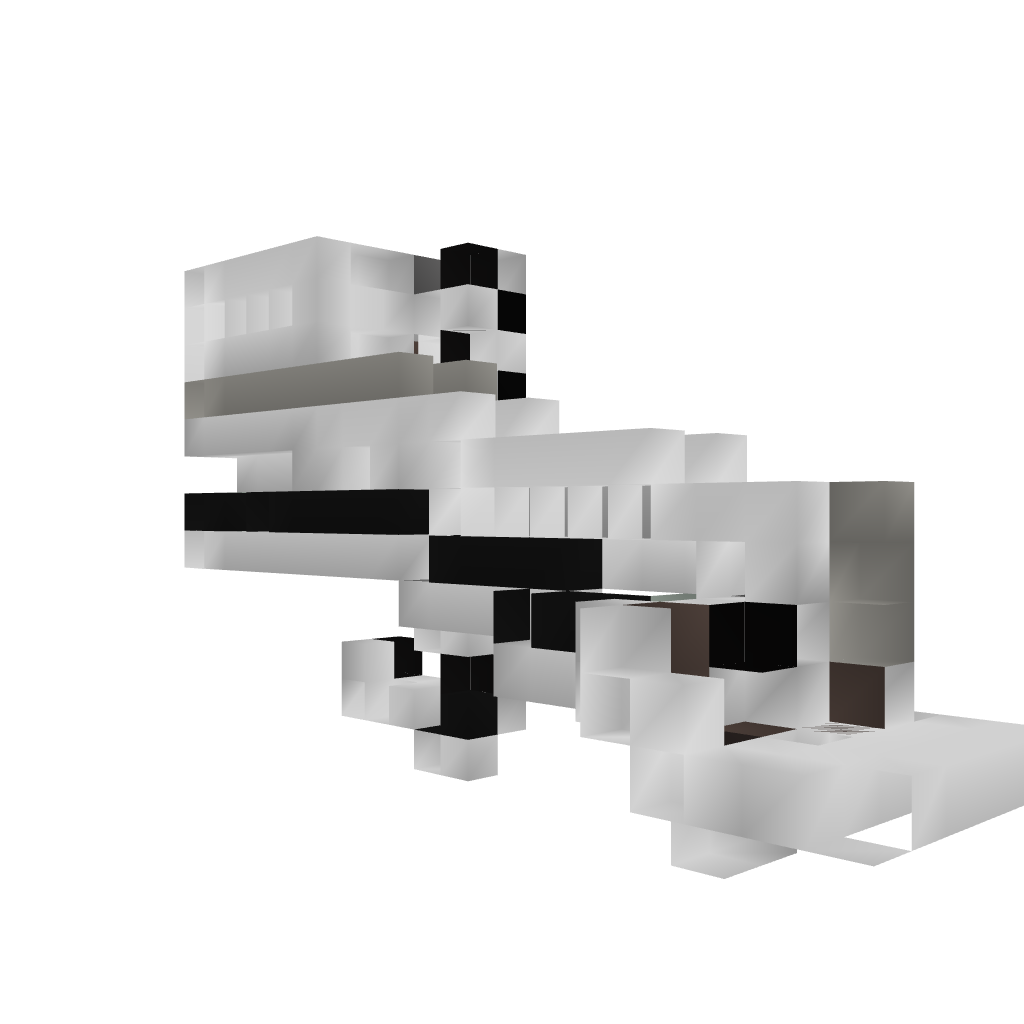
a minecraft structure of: Chicken Farm+Cooker